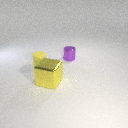
small yellow rubber cylinder to the left of small purple metal cylinder